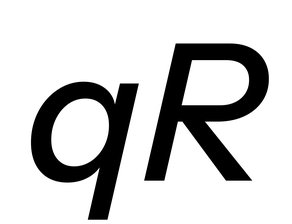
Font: InstrumentSans-Italic_Medium_Italic